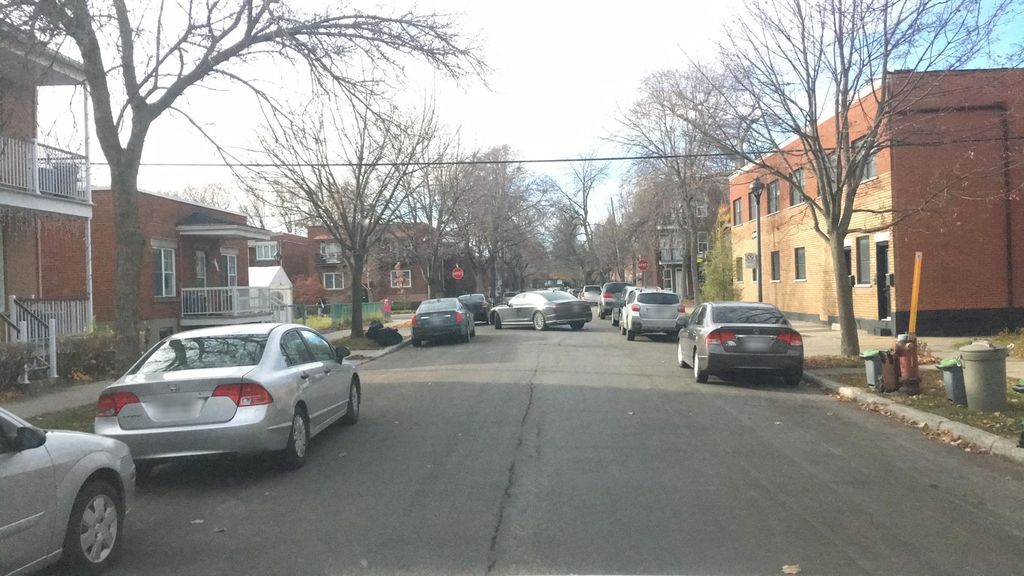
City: montreal